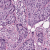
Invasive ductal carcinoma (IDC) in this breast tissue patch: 1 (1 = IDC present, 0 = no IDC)